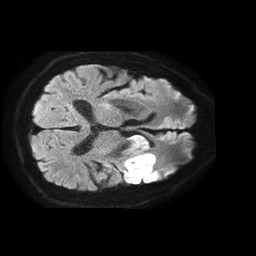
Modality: TRACE
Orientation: axial
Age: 65
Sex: male
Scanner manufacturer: philips
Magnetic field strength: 1.5 T
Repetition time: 4.6 s
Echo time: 0.08631 s